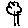
Label: tree